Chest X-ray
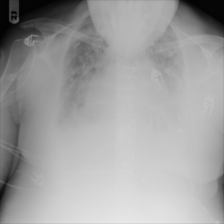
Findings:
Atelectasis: negative
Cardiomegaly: negative
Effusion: negative
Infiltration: negative
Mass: negative
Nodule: negative
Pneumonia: negative
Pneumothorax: negative
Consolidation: negative
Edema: negative
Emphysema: negative
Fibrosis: negative
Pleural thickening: negative
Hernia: negative